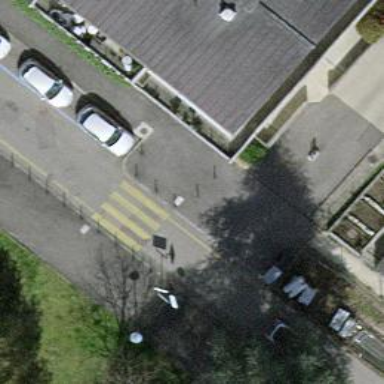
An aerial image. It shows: Uncontrolled zebra crossing with notable zebra markings.